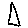
Label: triangle